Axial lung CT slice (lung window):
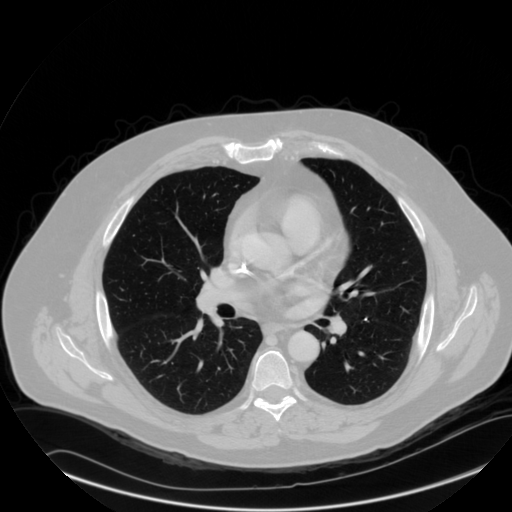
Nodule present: no